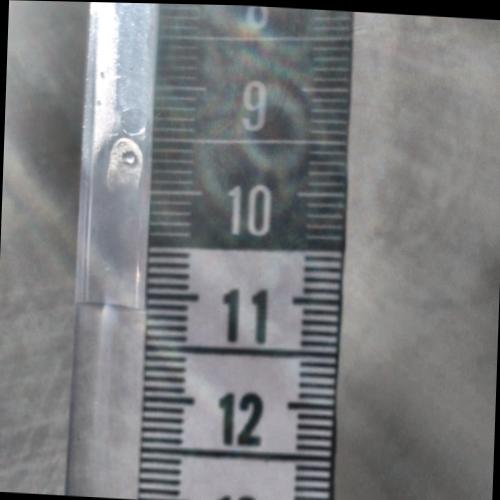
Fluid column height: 11.1 cm